Question: I know how to use CSS3 shadows. However I am trying to achieve a specific design. I want the shadow to be a lot lighter and faded off on the left and right edges, please see image attached.

The only code I have come up with is the following. But not sure how to make the edges fade out more.
'''
.shadow {box-shadow: 0 10px 6px -6px #000000;}
'''
Any tips be helpful
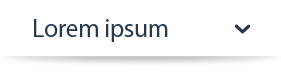
Answer: I use a combination of box-shadow, border-radius and clip.
<URL>